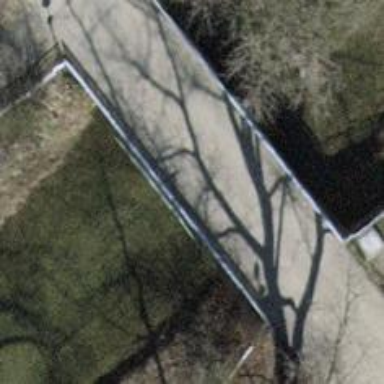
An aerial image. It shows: Bridge with beam structure.